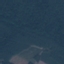
Label: Forest